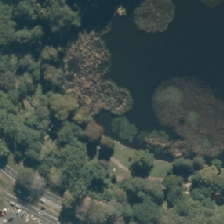
Land cover: lake_pond